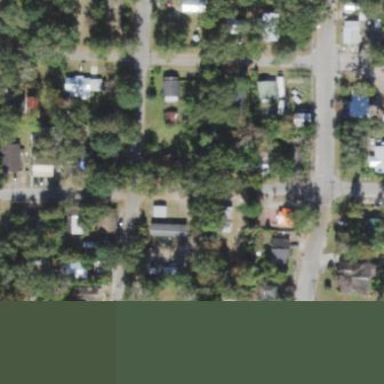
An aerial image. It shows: This residential area consists of single-family homes.